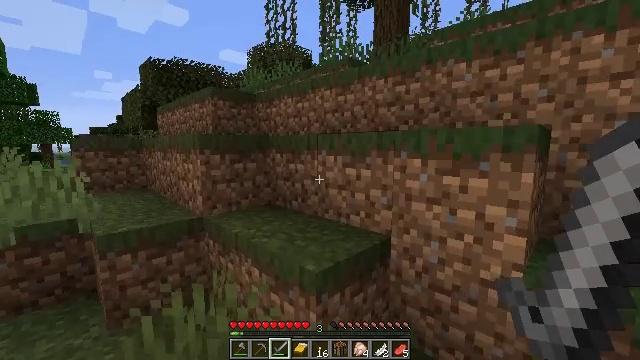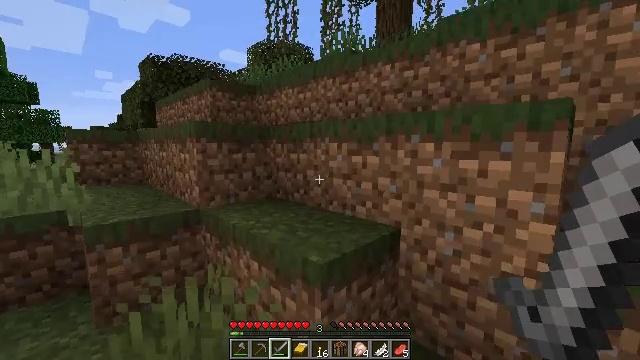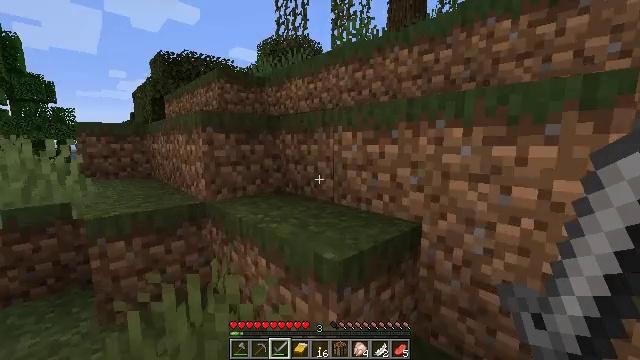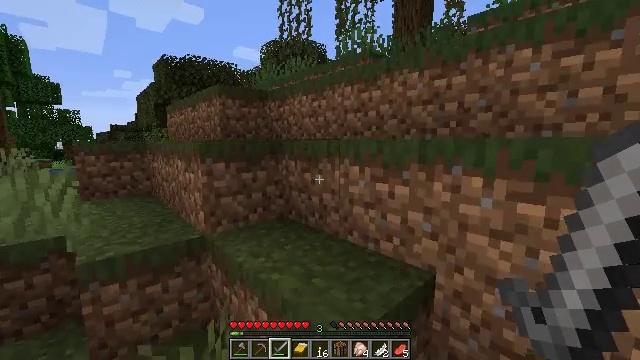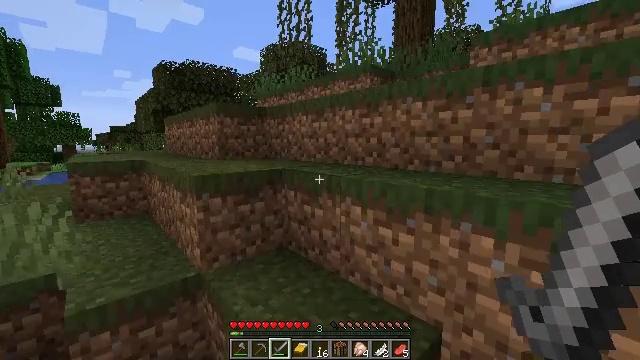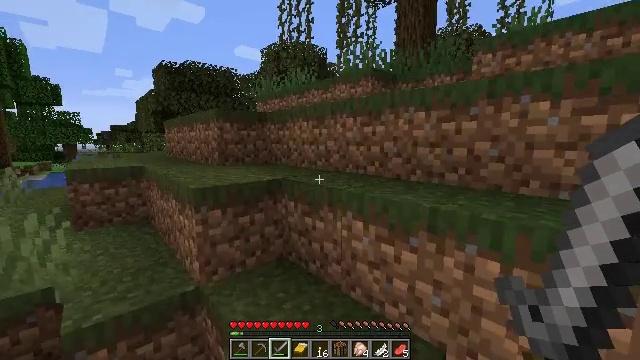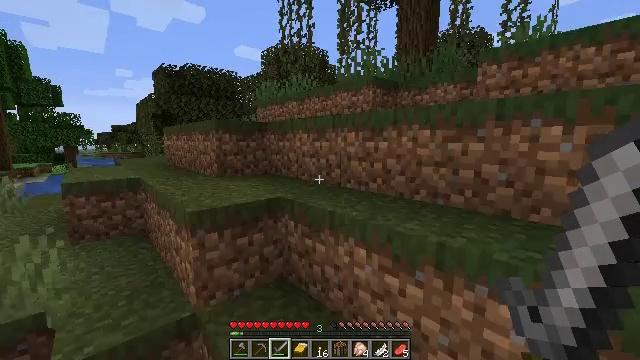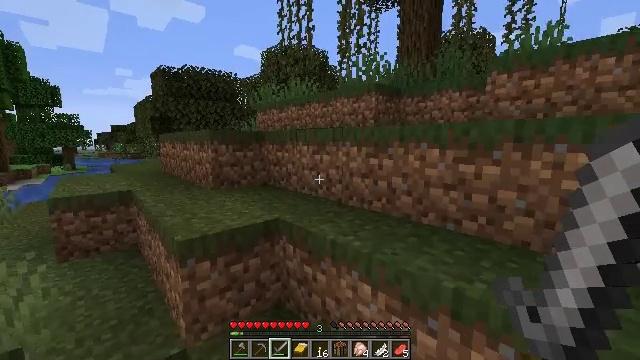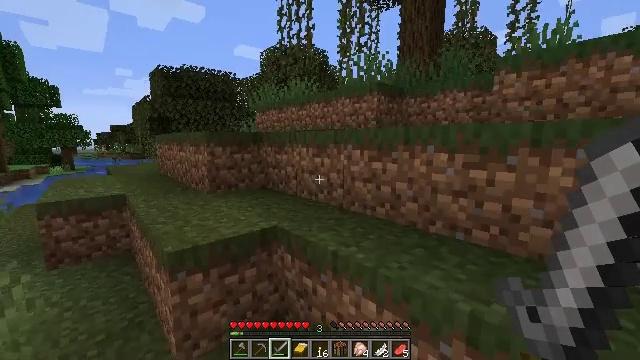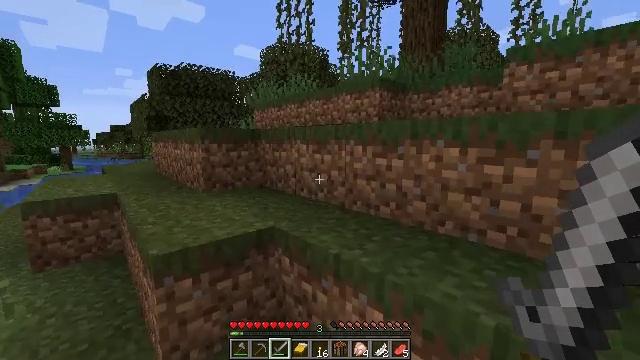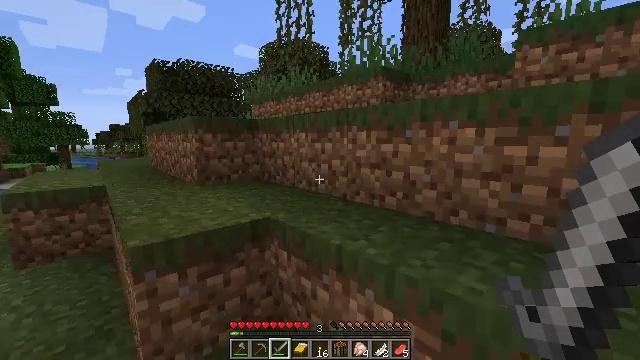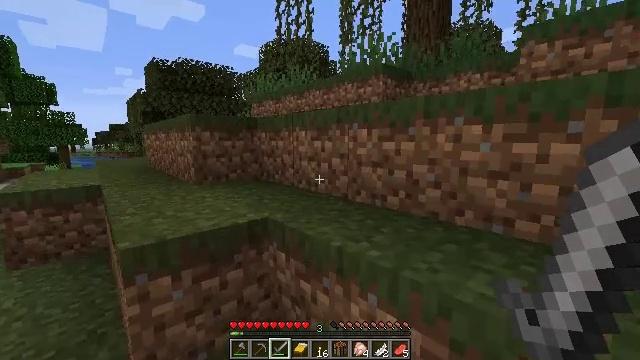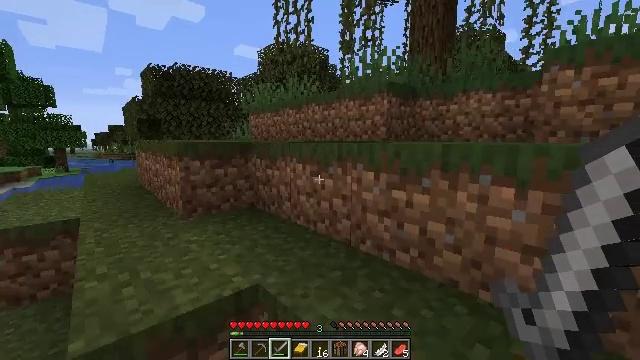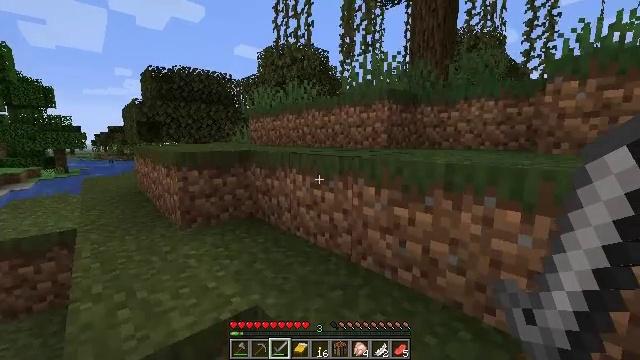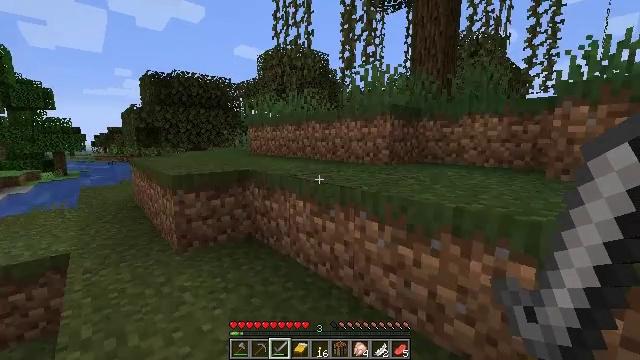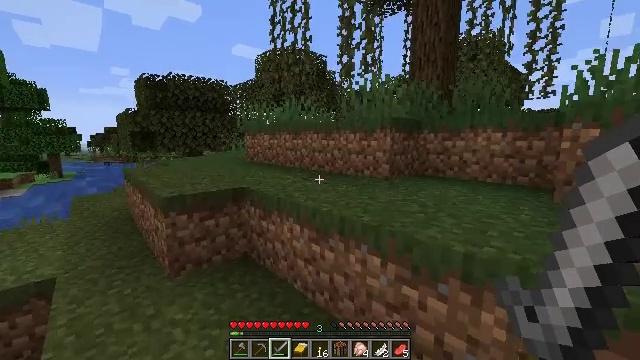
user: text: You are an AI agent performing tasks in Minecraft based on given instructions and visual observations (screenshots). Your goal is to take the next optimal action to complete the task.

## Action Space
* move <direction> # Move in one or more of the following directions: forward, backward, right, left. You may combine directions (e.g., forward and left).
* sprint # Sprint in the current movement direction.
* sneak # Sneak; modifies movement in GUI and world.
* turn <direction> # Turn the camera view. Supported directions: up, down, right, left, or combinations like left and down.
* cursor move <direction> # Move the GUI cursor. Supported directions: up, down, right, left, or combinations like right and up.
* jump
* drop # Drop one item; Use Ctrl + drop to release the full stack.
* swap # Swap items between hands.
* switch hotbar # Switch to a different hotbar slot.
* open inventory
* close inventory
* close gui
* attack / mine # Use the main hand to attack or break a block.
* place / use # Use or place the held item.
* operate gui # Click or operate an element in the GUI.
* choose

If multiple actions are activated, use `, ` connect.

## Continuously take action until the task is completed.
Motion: motion action
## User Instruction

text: Hunt animals.
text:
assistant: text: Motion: move forward, jump
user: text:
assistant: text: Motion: move forward, turn left, jump
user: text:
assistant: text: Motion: move forward, jump
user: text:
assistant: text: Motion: move forward
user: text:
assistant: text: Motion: move forward
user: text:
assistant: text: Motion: move forward
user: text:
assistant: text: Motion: move forward
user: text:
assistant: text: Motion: move forward
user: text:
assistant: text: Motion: move forward, jump
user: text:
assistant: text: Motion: move forward, jump
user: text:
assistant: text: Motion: move forward, jump
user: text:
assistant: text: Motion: move forward, jump
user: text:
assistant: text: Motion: move forward
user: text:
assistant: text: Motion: move forward
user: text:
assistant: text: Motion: move forward, jump
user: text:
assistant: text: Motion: move forward, jump
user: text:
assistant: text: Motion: move forward, jump
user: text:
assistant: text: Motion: move forward, jump
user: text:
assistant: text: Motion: move forward
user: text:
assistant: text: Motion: move forward, turn left and down
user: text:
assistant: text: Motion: move forward, turn left and down
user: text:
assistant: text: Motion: move forward, turn left
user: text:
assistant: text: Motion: move forward, turn left and down
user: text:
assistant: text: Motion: move forward
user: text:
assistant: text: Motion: move forward, jump
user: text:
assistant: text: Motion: move forward, turn right, jump
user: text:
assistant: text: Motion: move forward, turn right, jump
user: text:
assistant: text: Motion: move forward, turn right, jump
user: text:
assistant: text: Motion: move forward, jump
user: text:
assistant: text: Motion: move forward